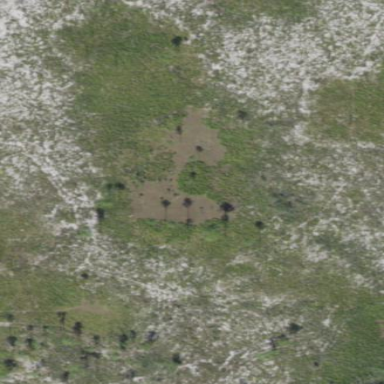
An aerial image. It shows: Marshy wetland area.